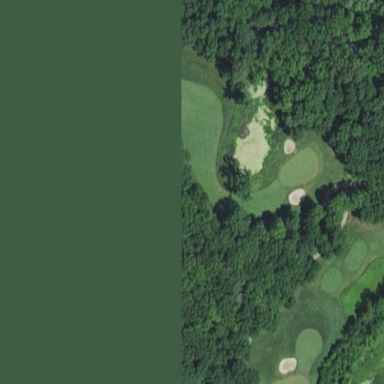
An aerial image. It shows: Golf fairway surrounded by grass.